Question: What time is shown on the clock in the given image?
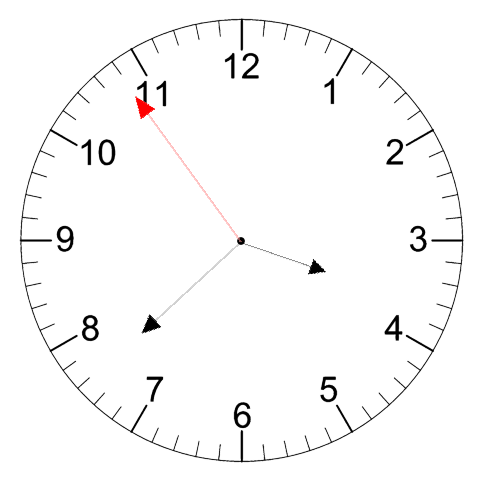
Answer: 03:37:54